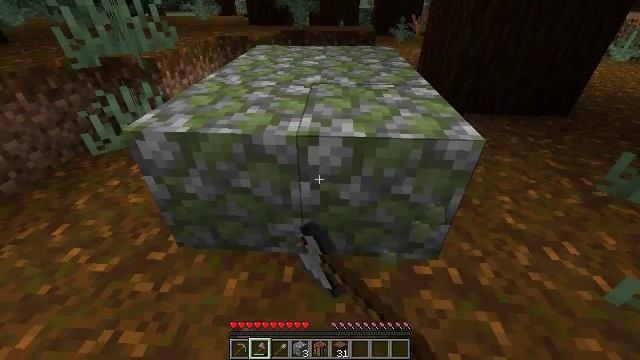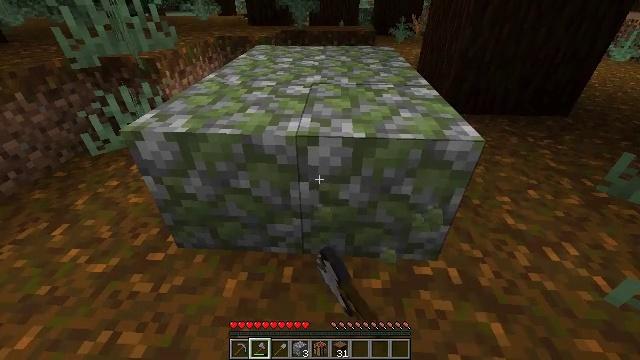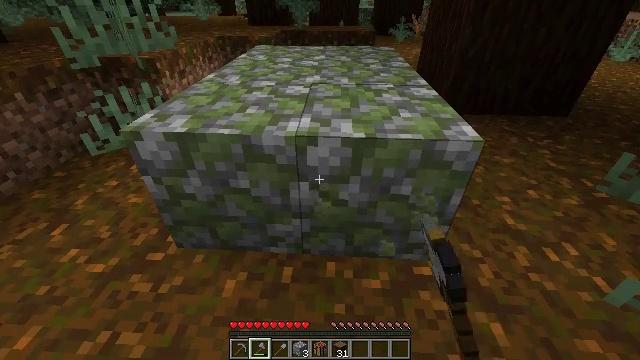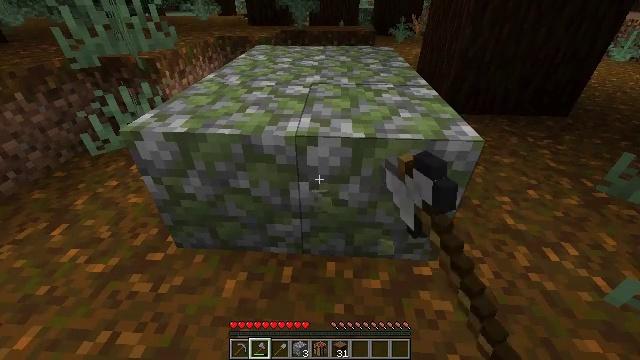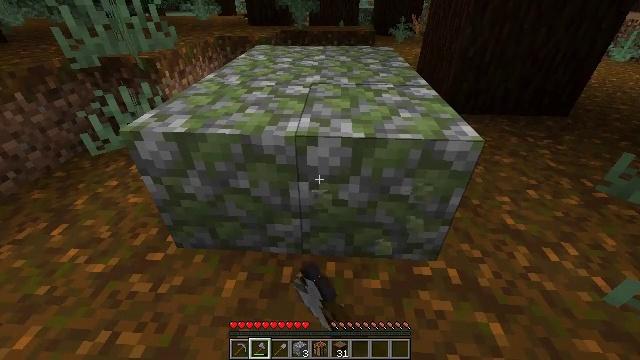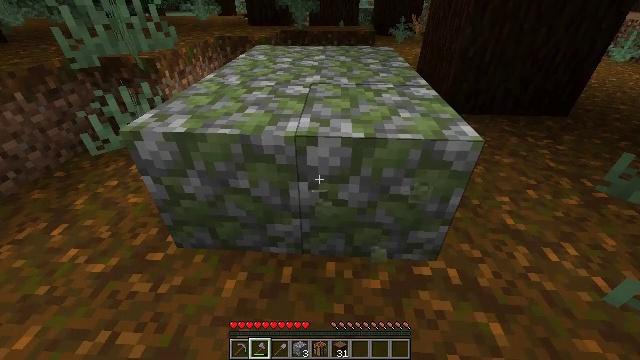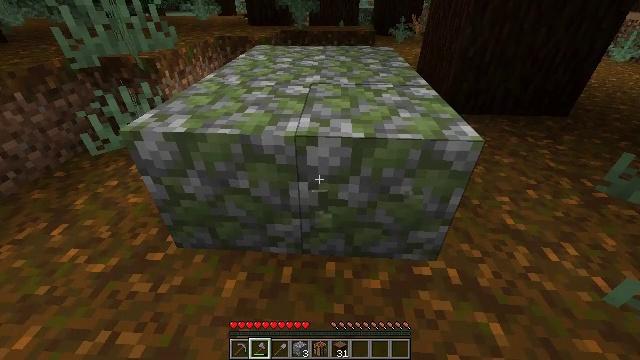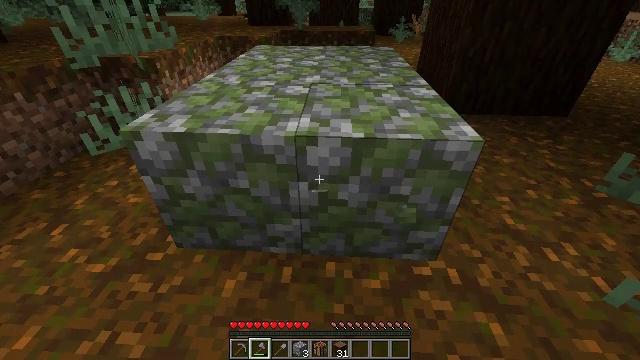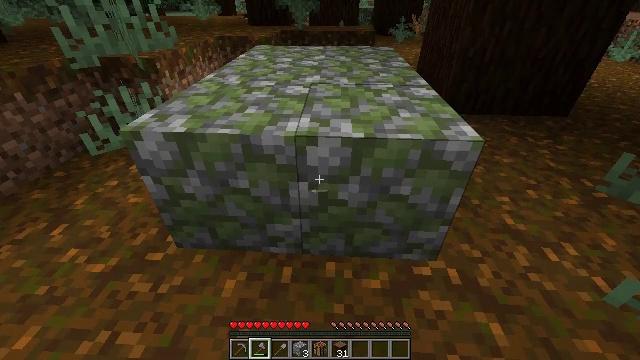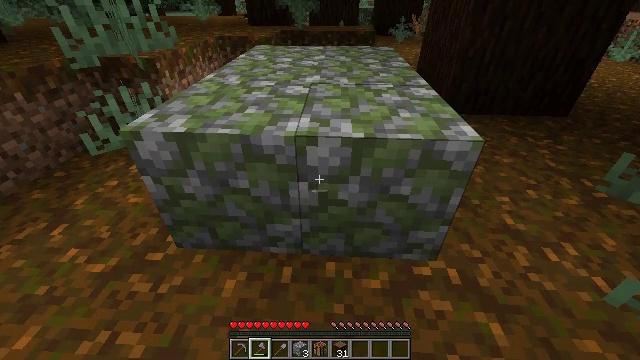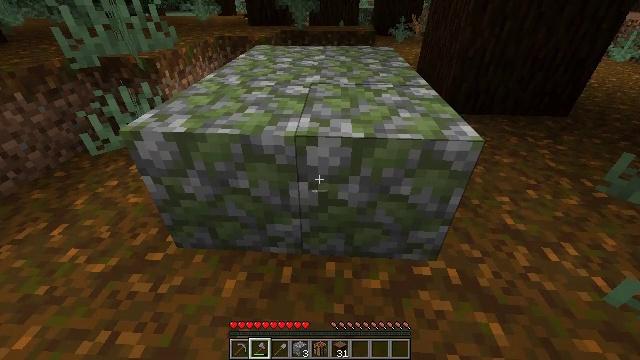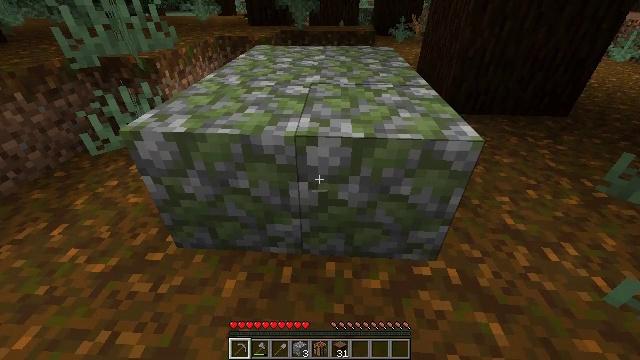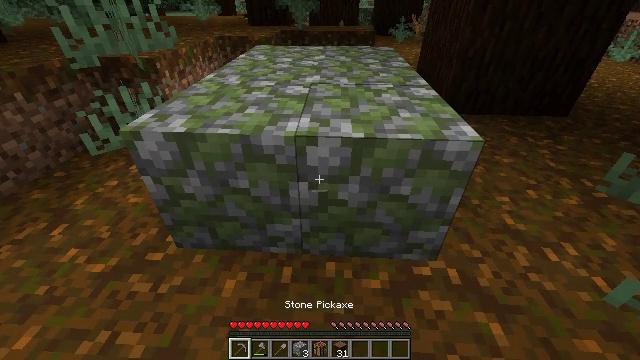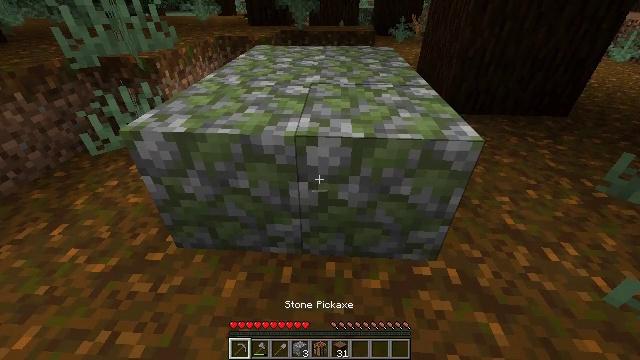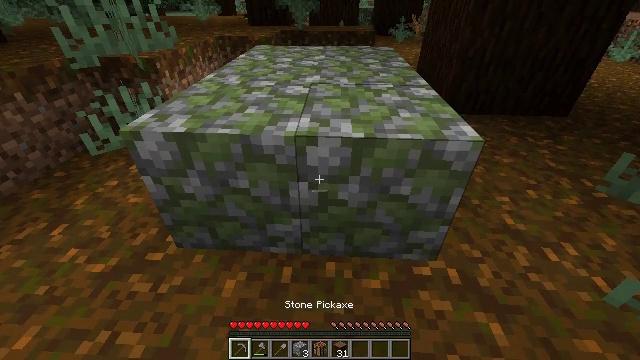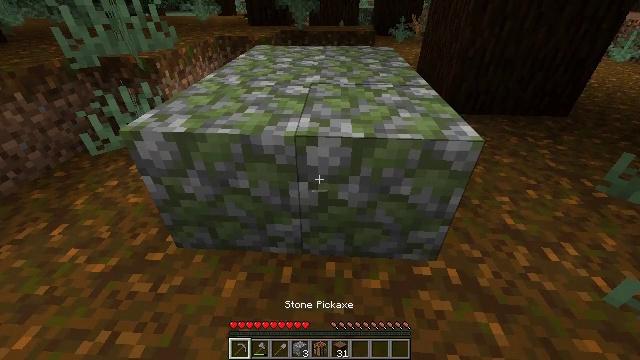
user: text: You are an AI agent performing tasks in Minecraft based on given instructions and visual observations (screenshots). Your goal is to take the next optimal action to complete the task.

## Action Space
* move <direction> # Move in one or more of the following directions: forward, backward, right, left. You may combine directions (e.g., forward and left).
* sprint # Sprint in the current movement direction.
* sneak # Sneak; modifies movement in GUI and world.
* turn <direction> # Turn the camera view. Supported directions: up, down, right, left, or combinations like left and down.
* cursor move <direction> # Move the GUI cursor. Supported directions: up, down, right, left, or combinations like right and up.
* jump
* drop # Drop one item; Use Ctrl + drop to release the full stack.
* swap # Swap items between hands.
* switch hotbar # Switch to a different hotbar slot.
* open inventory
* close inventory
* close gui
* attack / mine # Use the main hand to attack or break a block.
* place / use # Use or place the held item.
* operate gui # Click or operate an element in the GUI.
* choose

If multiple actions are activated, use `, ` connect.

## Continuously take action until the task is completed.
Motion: motion action
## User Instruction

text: Gather mossy cobblestone from a dungeon or ruin.
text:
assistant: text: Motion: attack / mine
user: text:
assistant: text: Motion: attack / mine
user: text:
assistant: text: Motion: no_op
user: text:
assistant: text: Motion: no_op
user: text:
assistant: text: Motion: no_op
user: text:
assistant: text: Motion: no_op
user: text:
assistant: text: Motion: no_op
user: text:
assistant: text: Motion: no_op
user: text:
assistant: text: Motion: no_op
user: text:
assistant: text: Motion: no_op
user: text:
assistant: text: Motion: switch to hotbar 1
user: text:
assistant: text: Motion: switch to hotbar 1
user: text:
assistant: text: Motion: switch to hotbar 1
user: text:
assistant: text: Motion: no_op
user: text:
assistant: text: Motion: no_op
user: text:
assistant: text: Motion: no_op
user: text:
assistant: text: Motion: no_op
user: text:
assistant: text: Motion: no_op
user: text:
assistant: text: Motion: no_op
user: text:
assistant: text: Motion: no_op
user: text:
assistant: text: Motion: no_op
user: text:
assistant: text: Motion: no_op
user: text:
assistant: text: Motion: no_op
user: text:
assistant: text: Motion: turn right
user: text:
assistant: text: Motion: turn right
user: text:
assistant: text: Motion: no_op
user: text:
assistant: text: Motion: attack / mine
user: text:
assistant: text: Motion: attack / mine
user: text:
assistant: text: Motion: attack / mine
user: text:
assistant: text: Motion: attack / mine